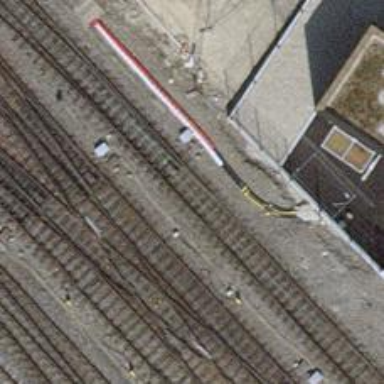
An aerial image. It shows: Single railway track with electrification through contact line.